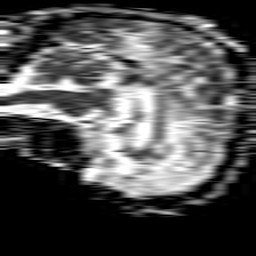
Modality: ADC
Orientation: sagittal
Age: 65
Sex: male
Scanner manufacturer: philips
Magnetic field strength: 1.5 T
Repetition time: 4.6 s
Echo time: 0.08517 s